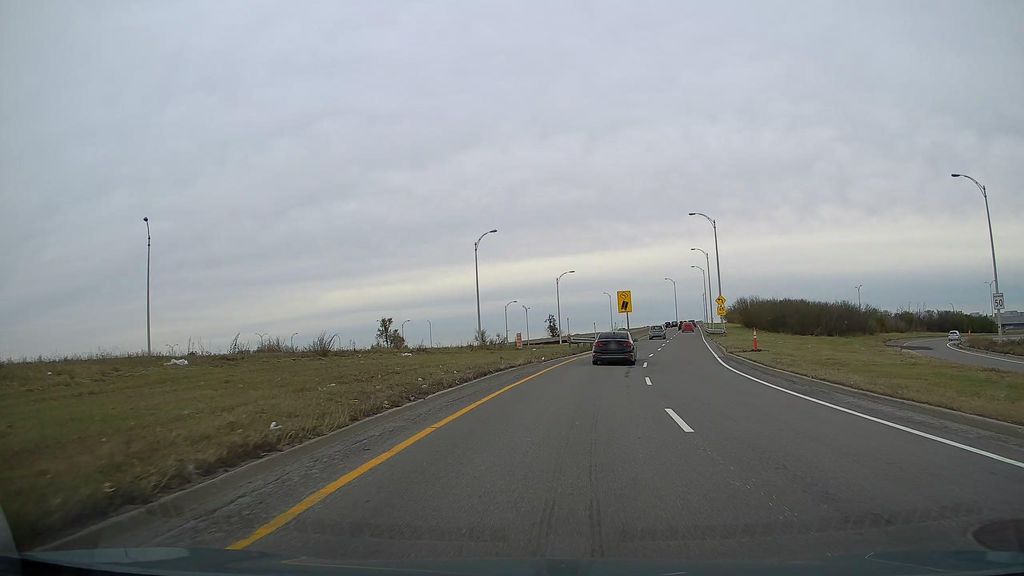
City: montreal